Interaction volume radius: 5 \u00c5
Interaction volume height: 20 \u00c5
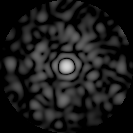
Disorder parameter: 0.8579